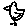
Label: bird